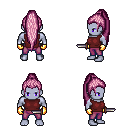
a pixel art fantasy rpg character, male body template, dark elf, purple skin, maroon sleeveless shirt, magenta pants, pink extra-long topknot hairstyle, gold gloves, dagger, four views (front, back, left, right), 2x2 character sprite sheet, small pixel art, hard edges, no anti-aliasing